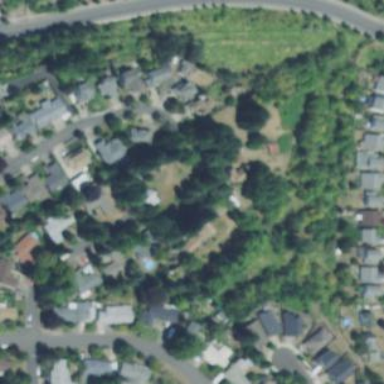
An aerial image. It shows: Row of evergreen needle-leaved trees. These trees are part of fence.